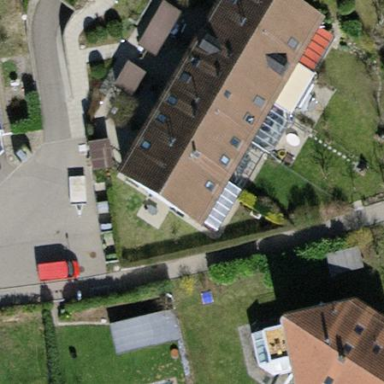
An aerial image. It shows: Residential building with pitched roof.